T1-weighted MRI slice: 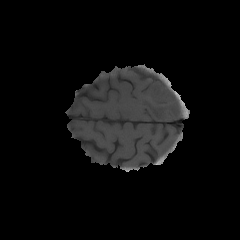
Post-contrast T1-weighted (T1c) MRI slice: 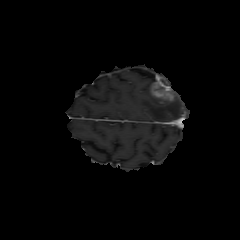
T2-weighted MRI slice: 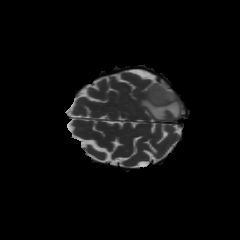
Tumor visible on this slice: yes